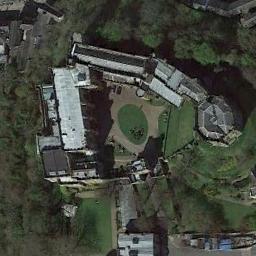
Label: palace